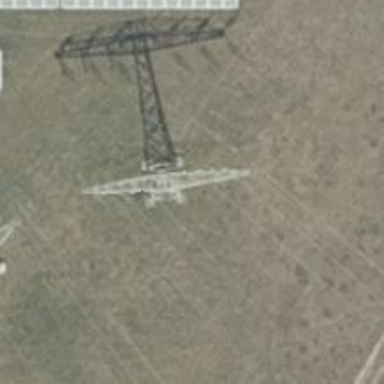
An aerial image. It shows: Three power lines with cables.